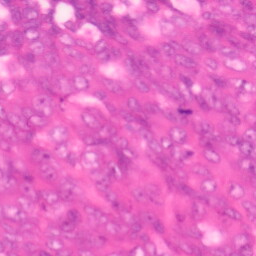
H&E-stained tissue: Colon